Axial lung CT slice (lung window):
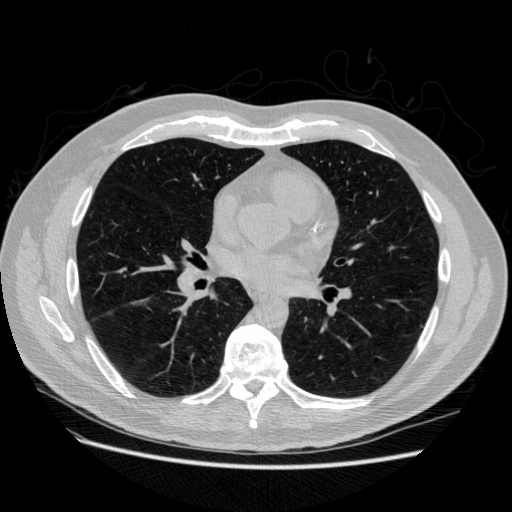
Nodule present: no